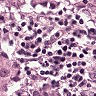
Metastatic tissue present: yes